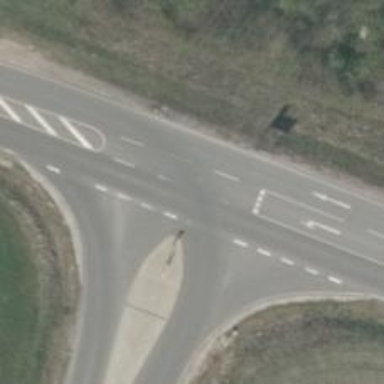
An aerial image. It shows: Primary road with asphalt surface.